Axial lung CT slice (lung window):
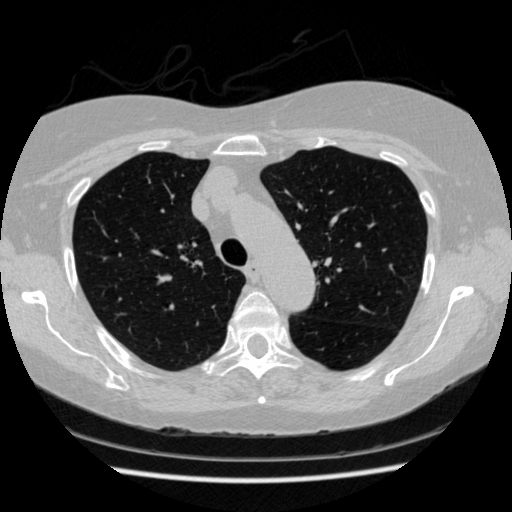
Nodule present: no